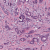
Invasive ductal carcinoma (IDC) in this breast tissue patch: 1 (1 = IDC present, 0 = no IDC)